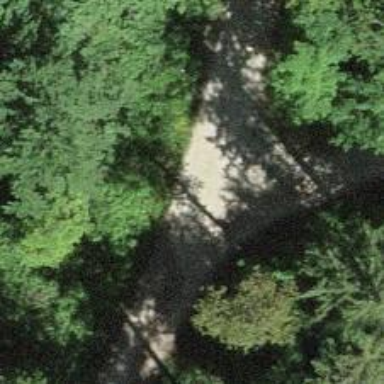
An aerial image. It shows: Dirt track road with grade3 tracktype.